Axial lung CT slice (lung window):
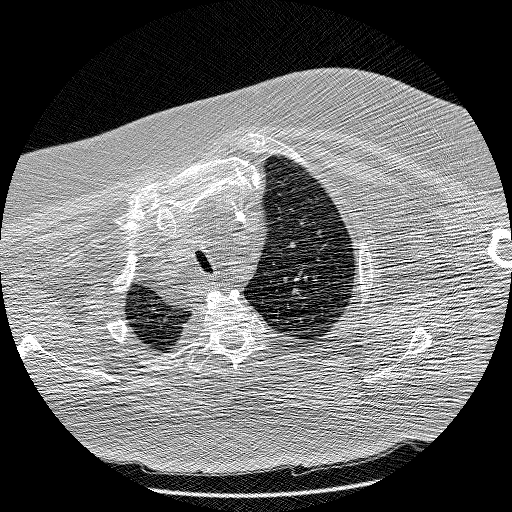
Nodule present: no